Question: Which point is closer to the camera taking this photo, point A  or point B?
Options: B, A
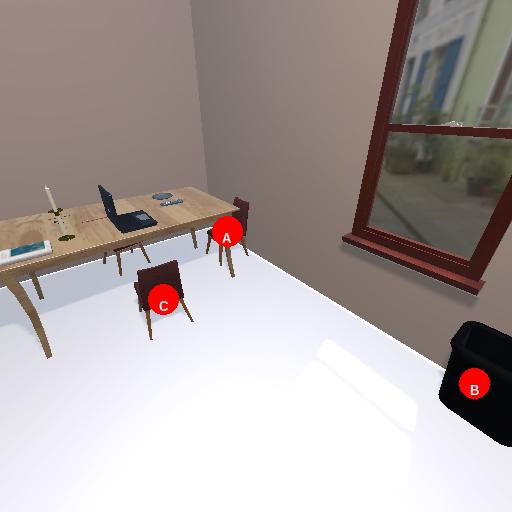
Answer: B